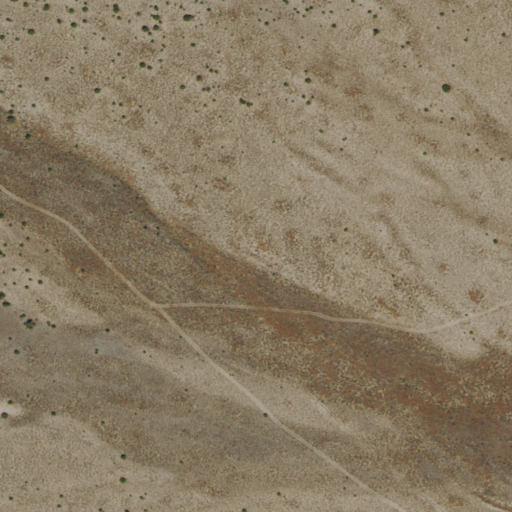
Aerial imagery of valley in Nevada named Log Canyon containing shrub and grassland